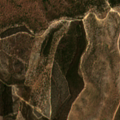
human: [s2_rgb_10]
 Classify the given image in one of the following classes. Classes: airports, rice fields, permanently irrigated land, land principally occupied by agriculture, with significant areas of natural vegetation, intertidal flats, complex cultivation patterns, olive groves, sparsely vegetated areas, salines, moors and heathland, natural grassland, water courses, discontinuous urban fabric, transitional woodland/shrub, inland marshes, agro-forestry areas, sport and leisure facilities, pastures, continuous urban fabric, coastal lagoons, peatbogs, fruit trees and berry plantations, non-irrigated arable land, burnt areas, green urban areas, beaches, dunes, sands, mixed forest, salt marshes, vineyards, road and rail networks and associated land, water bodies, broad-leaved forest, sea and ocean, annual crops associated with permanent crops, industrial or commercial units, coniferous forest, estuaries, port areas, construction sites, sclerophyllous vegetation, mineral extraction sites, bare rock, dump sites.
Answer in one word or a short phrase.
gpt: land principally occupied by agriculture, with significant areas of natural vegetation, agro-forestry areas, broad-leaved forest, transitional woodland/shrub